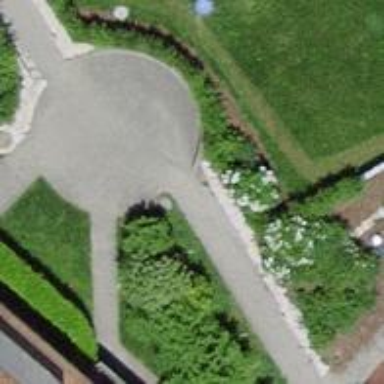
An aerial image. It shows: Path made of paving stones.